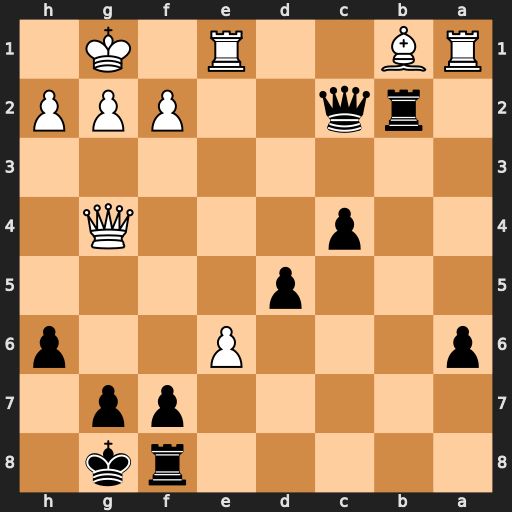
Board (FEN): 5rk1/5pp1/p3P2p/3p4/2p3Q1/8/1rq2PPP/RB2R1K1
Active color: b
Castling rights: -
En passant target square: -
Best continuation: Qxf2+ Kh1 Qxe1#